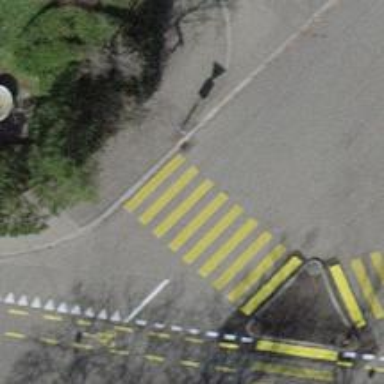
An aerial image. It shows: Uncontrolled zebra crossing on the road.